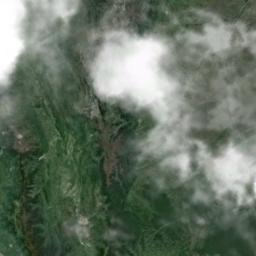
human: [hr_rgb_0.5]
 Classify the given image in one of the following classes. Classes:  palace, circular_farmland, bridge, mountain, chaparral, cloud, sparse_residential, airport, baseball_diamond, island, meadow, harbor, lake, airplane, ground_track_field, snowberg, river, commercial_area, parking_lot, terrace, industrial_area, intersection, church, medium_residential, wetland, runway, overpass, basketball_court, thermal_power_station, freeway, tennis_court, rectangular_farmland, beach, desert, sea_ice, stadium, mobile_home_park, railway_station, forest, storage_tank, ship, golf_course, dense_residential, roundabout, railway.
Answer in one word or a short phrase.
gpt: cloud